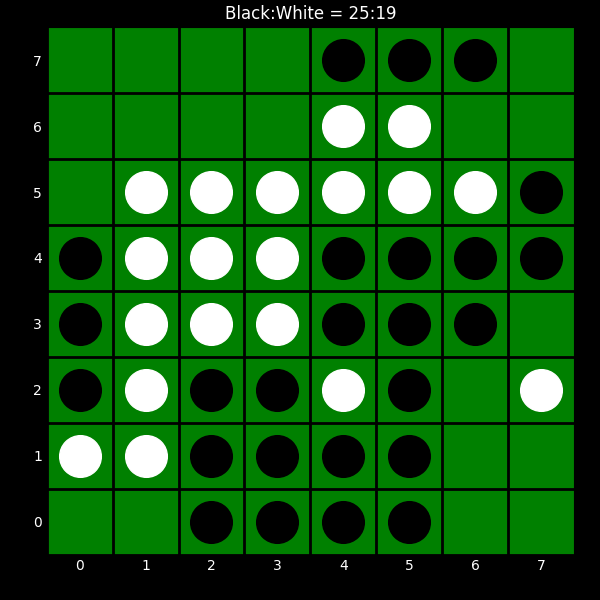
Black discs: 25
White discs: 19